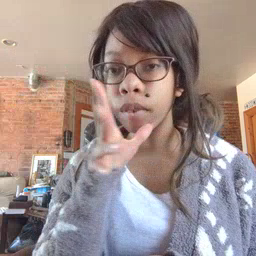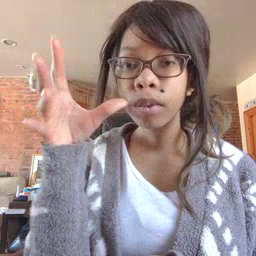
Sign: farm